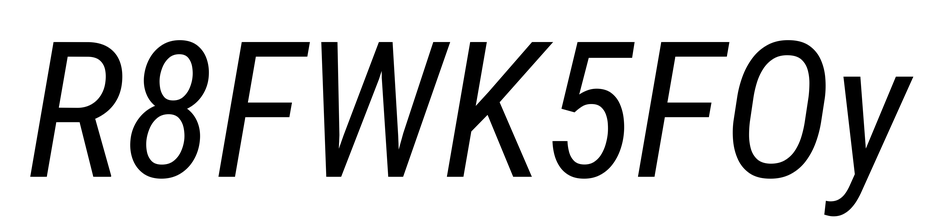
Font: Roboto-Italic_Condensed_Italic